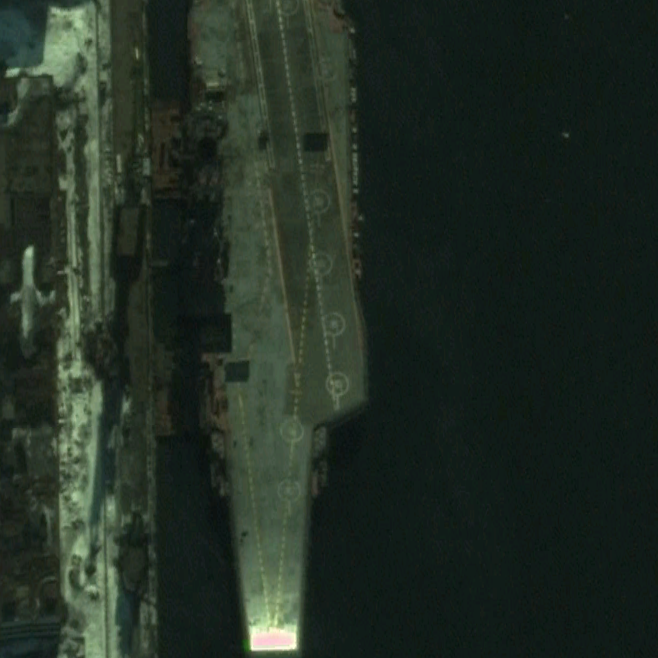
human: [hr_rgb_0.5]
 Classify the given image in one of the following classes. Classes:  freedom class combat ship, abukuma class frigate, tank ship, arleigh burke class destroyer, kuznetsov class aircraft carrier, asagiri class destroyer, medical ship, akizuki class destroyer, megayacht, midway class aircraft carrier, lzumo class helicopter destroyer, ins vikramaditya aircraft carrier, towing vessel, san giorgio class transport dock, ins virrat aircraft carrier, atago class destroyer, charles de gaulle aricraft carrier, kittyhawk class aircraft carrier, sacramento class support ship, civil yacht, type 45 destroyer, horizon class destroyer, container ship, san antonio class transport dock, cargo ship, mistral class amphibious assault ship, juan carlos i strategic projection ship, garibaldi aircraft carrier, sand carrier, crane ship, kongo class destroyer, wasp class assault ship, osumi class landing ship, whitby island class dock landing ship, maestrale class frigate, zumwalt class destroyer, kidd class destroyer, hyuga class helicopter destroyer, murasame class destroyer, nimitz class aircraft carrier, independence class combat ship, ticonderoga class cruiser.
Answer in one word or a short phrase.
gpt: Kuznetsov class aircraft carrier